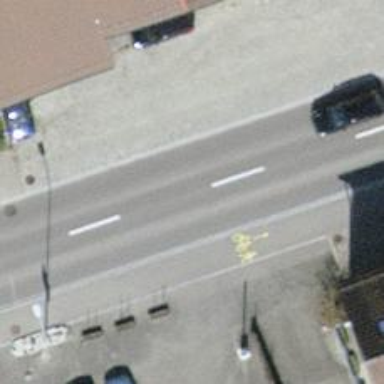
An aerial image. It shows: Asphalt road classified as tertiary.